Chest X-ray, PA view. Patient: 22 years old, sex M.
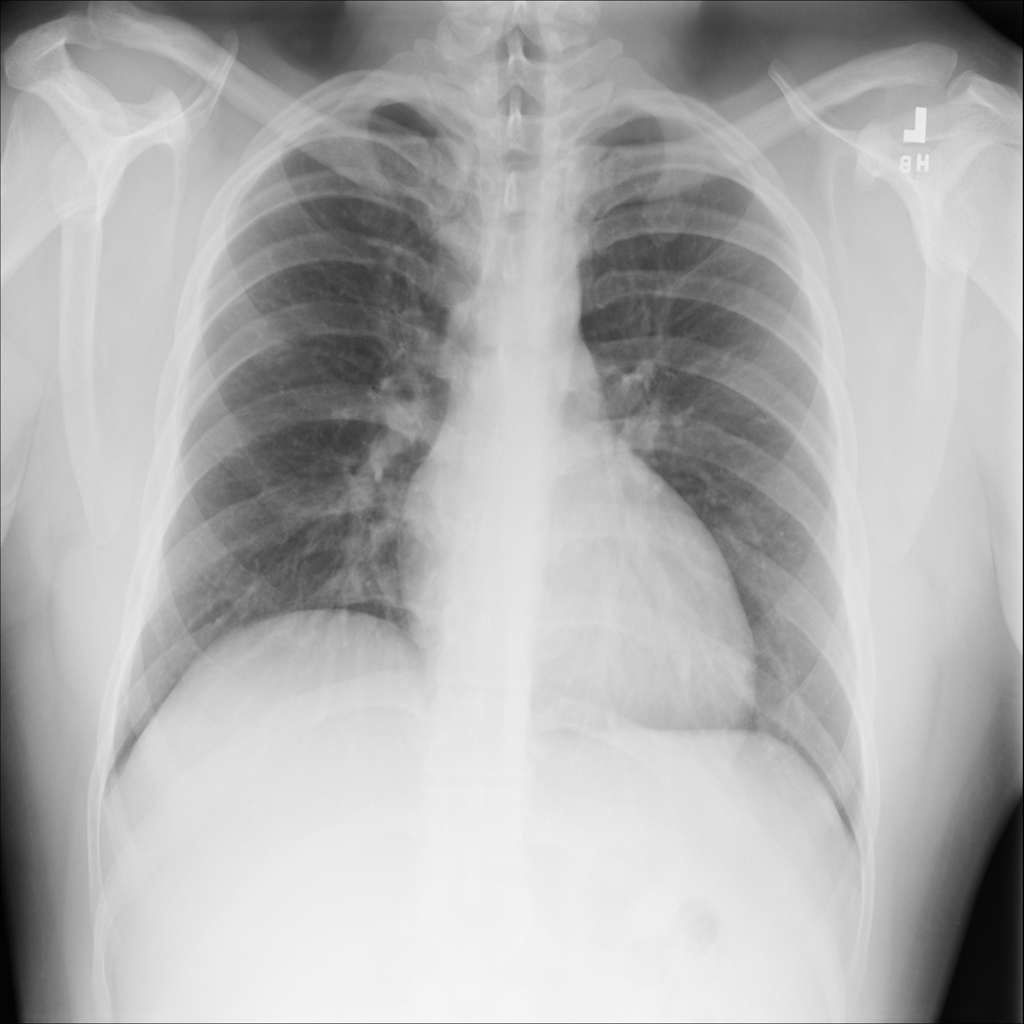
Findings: No Finding